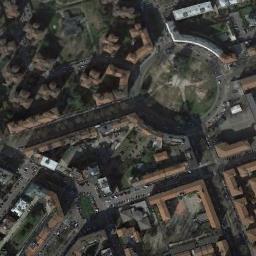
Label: roundabout